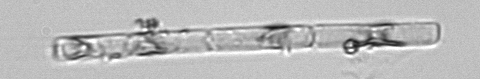
Label: Guinardia_delicatula